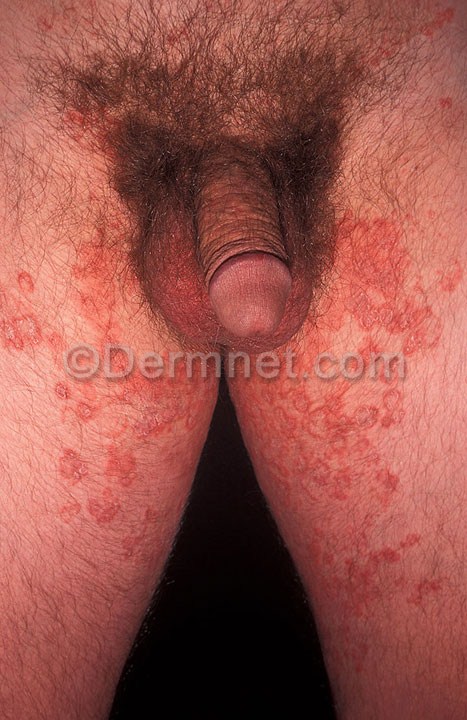
Disease: Tinea Ringworm Candidiasis and other Fungal Infections